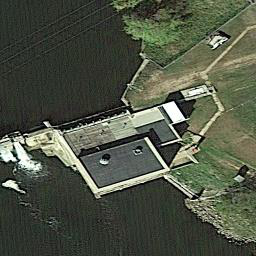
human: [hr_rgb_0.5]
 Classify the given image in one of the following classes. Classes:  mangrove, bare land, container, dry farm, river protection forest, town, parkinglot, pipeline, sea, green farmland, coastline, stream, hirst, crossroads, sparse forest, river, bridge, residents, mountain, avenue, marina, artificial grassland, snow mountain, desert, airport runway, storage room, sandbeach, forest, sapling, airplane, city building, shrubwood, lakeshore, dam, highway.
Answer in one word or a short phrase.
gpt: dam